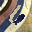
Label: 6